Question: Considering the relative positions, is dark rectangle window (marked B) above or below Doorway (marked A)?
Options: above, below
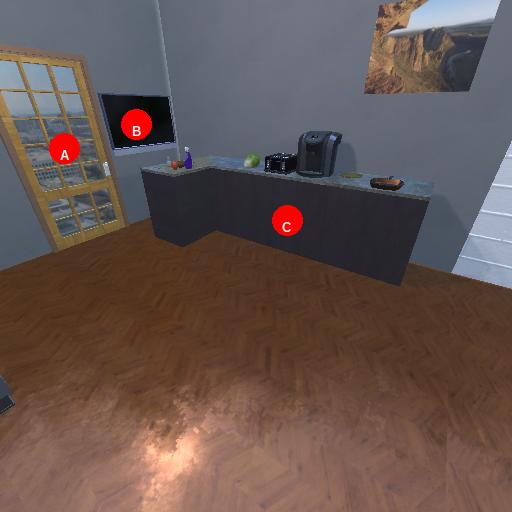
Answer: above